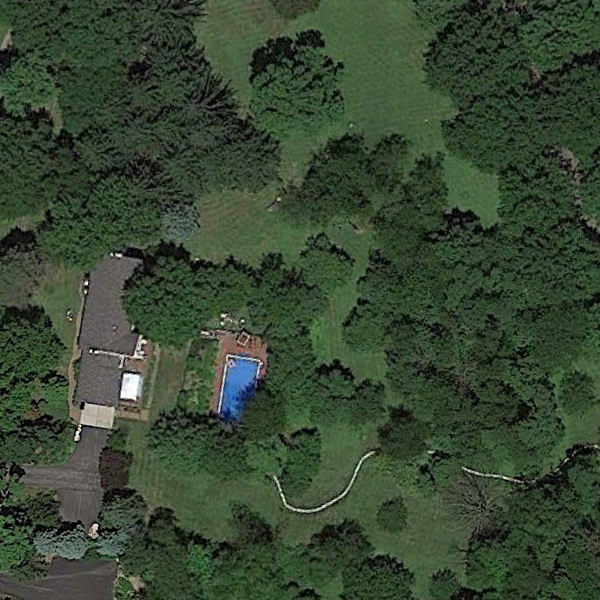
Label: SparseResidential